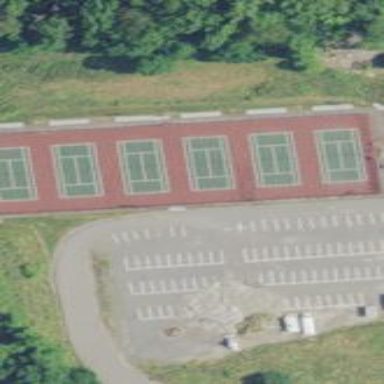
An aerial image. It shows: Tennis court on the leisure land pitch.